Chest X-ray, AP view. Patient: 33 years old, sex F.
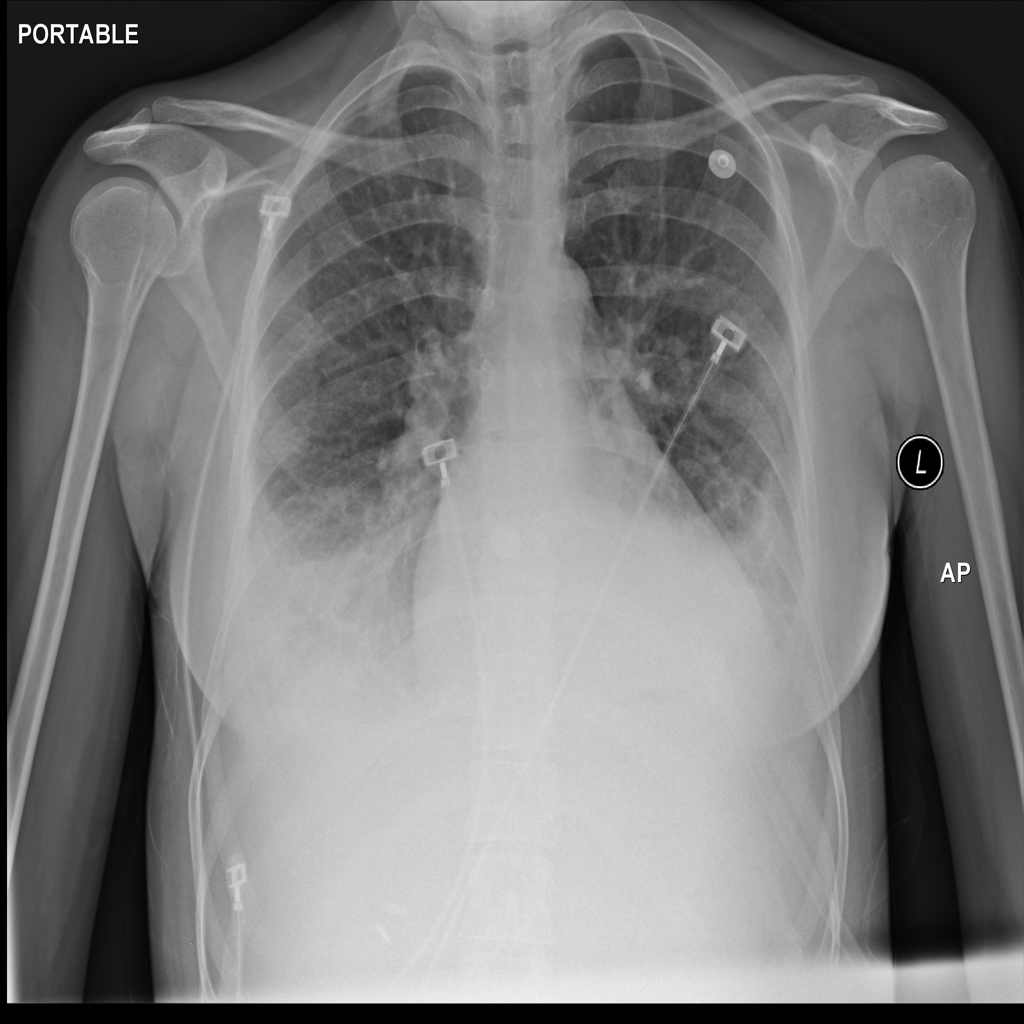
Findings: Effusion, Infiltration